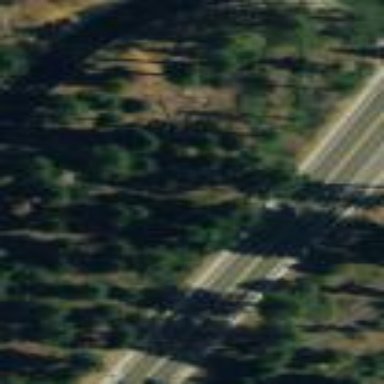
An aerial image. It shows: Evergreen needle-leaved forest.